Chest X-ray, AP view. Patient: 57 years old, sex F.
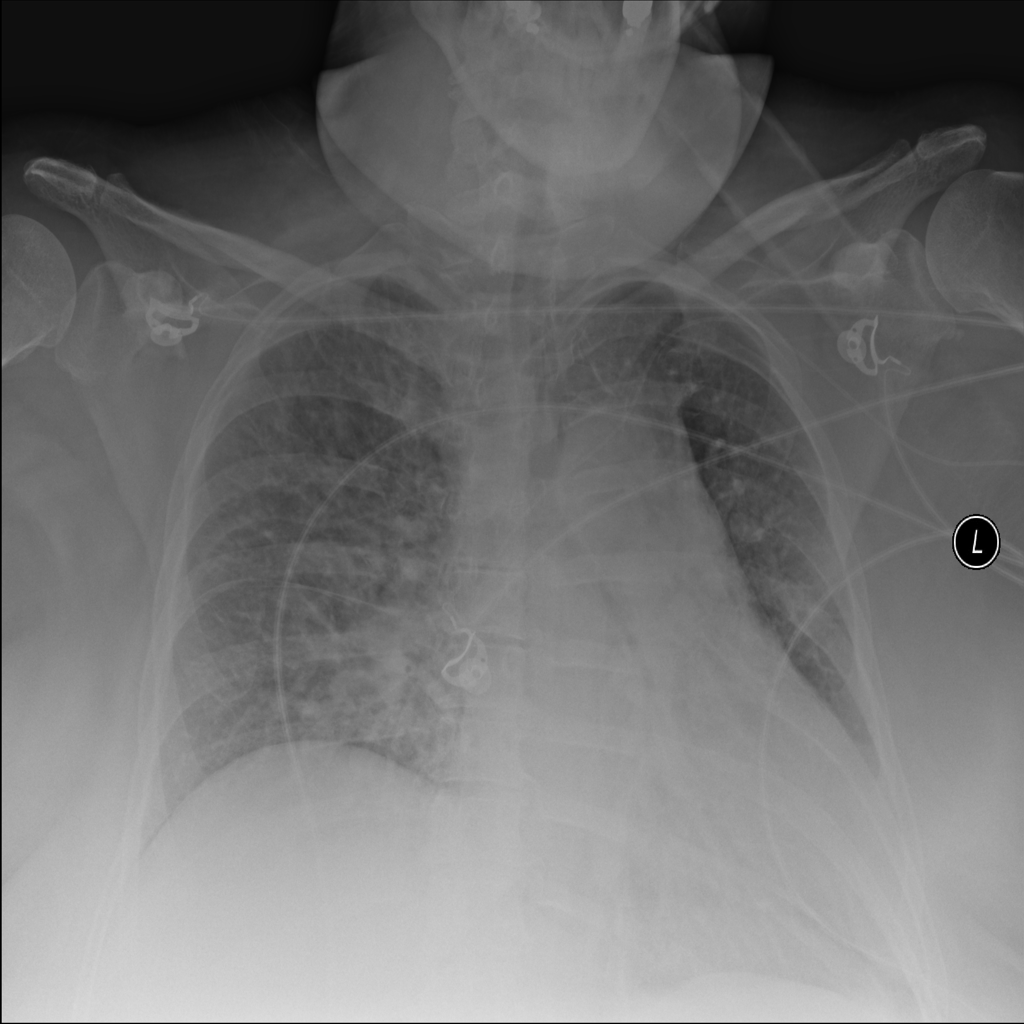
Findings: Cardiomegaly, Edema, Effusion